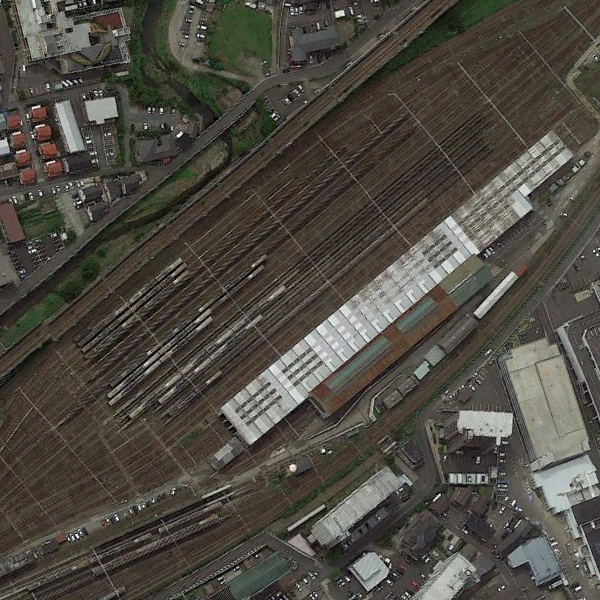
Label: RailwayStation